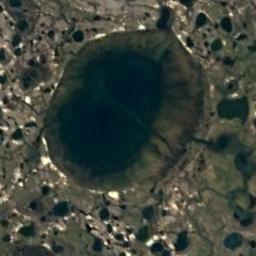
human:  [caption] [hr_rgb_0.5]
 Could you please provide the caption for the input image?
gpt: The lake in the picture is small .

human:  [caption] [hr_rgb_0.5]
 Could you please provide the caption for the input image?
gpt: A big lake and some small lakes lie on a flat ground and the water is deep green .

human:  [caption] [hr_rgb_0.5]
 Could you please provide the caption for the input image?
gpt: An almost elliptical blue-blue lake surrounded by yellow-brown ground with many small lakes next to it .

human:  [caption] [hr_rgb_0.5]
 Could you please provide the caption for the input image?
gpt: There are many lakes of different shapes and sizes .